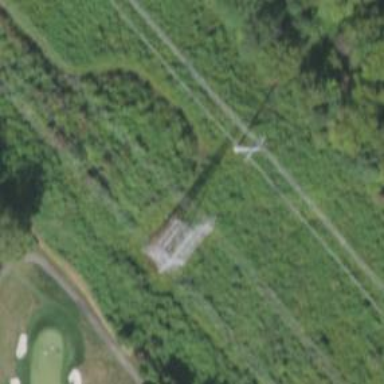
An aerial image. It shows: Power tower.